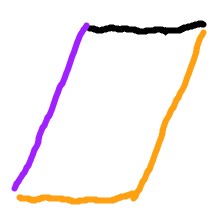
Shape: parallelogram